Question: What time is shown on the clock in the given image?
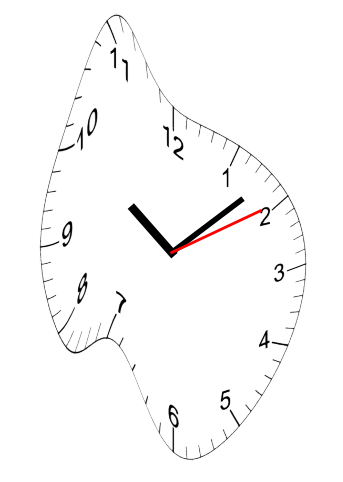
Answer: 10:08:10